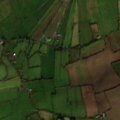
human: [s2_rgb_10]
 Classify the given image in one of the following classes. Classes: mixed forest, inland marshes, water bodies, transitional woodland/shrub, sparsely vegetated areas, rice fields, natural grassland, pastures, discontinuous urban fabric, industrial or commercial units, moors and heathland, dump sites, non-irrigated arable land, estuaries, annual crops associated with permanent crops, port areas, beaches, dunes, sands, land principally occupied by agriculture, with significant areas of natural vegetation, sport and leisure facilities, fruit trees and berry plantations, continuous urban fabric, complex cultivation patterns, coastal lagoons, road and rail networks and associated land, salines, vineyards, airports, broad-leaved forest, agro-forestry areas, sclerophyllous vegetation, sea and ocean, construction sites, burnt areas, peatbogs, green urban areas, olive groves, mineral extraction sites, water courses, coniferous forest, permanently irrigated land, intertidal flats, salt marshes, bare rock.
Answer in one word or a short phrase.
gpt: non-irrigated arable land, pastures, complex cultivation patterns